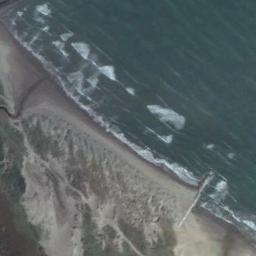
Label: beach